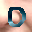
Label: 0